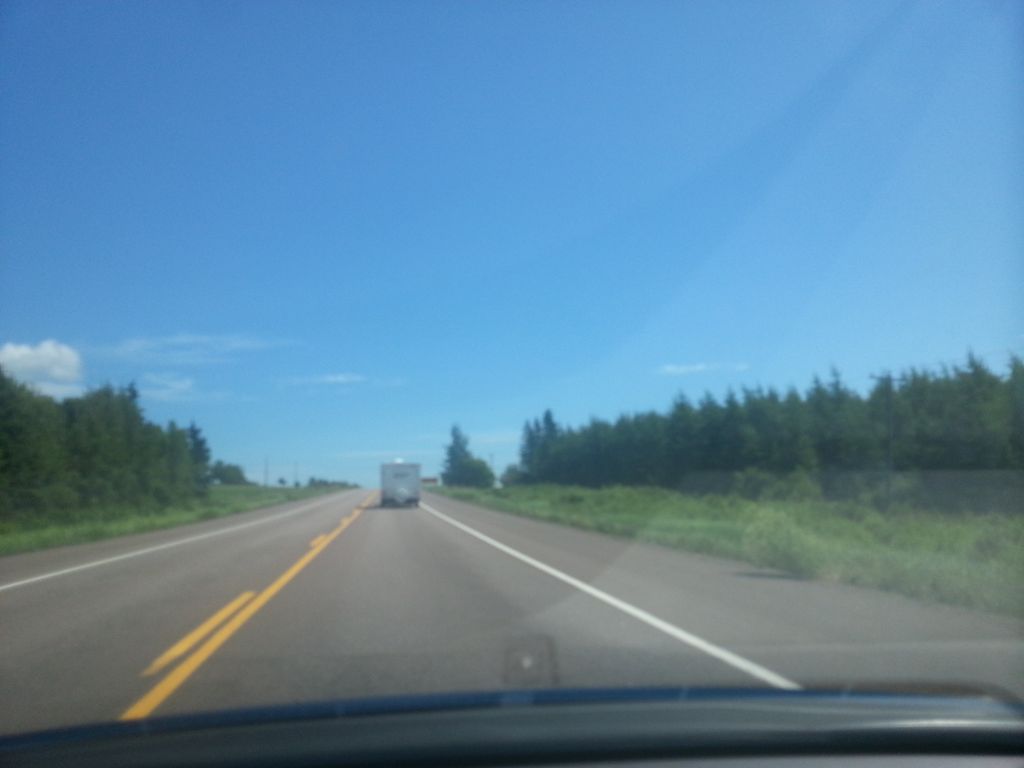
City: charlottetown